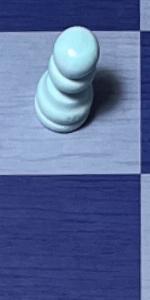
Label: Empty